Question: I have 4 frames on my userform.
Frames 1, 2, and 4 have two option buttons.
Frame 3 has 5 options buttons.
What I want to do, is that when the command button is selected, that if an option button in a frame has not been selected, a message will appear.
I have made a start, but really struggling to get to grips with the different frames... can someone point me in the right direction? (Still very beginner and trying to learn, so if all replies could be dumbed-down, that would be great!! :D )
(I have pulled this code from an example, so it might not be the best approach to my problem...)
'''
Dim ThisControl As Control
For Each ThisControl In UserForm2.Frame1.Controls
If TypeName(ThisControl) = "OptionButton" And _
ThisControl.Value = True Then
Unload Me
End If
Next ThisControl
MsgBox "Please Select an Option", vbCritical, "Select Opton"
'''
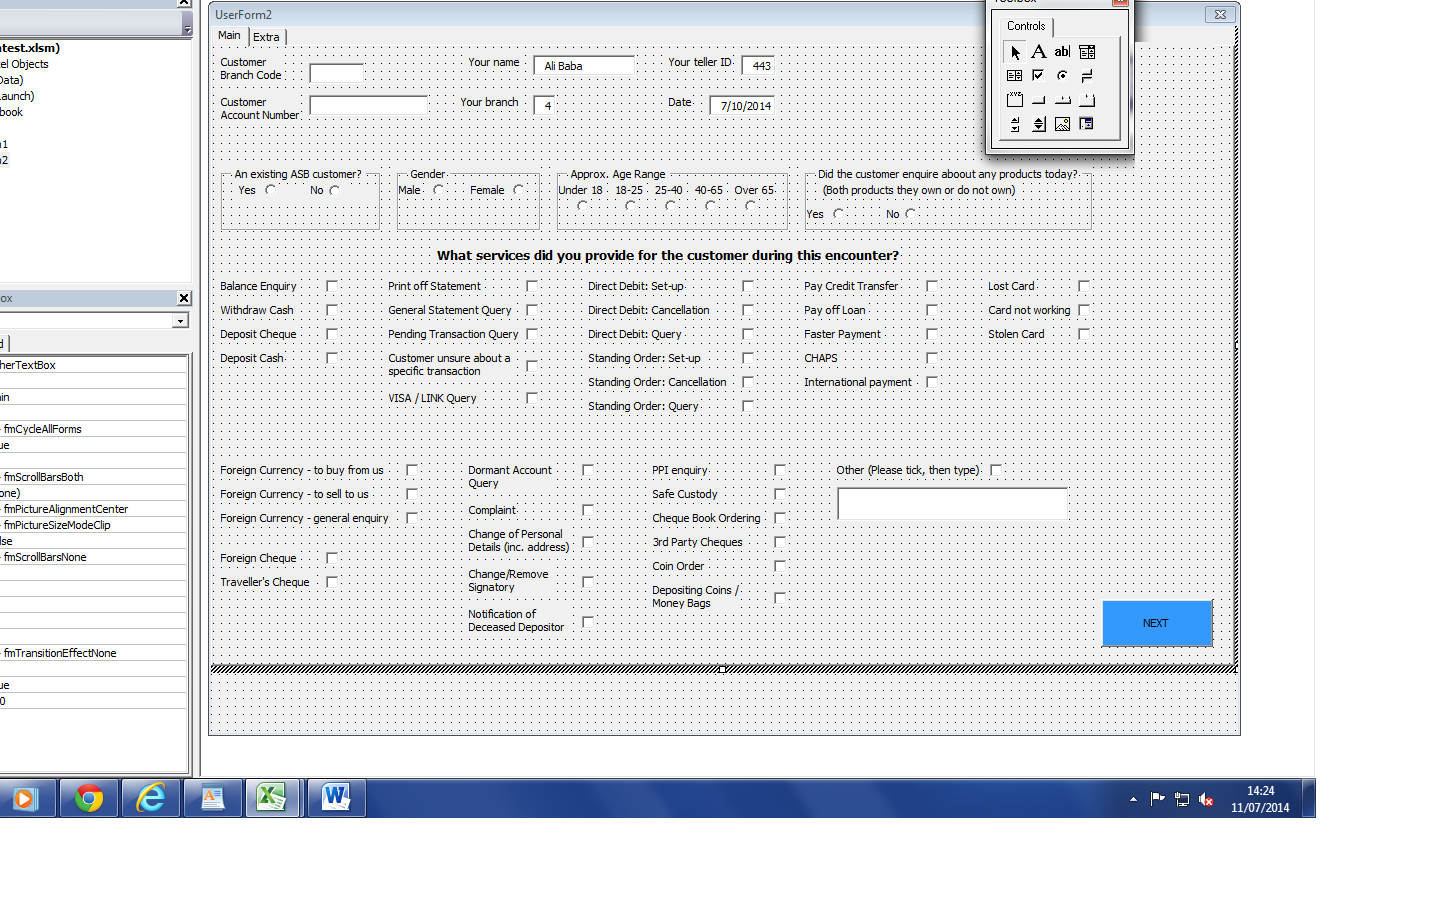
Answer: Try the following:
'''
If Me.[ControlName].Value = False And Me.[ControlName].Value = False Then
MsgBox "[Message]", vbExclamation, "[Message Box Name]"
Exit Sub
End If
'''
Do the same for each frame, replacing [ControlName] with the control's name and replacing [Message] and [Message Box Name] with the custom message you want.
For frame 3, you will need to include an additional 3 'And' statements.